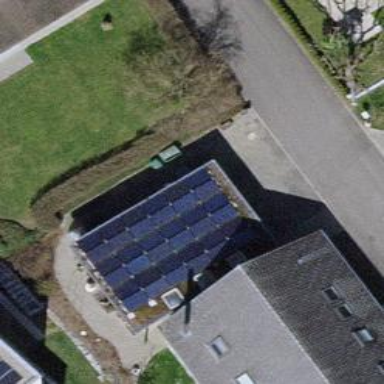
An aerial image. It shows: Solar photovoltaic panel generator.